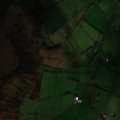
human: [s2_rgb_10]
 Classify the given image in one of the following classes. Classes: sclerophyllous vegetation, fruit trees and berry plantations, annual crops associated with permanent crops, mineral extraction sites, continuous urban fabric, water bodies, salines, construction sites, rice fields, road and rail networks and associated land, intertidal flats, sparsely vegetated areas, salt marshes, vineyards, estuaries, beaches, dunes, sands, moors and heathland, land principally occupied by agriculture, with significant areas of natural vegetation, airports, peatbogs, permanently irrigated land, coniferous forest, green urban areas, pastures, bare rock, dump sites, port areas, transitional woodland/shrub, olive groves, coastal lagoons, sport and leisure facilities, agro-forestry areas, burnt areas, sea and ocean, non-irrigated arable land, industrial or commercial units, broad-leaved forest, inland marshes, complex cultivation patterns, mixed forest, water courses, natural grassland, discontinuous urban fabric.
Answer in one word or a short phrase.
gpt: pastures, mixed forest, transitional woodland/shrub, peatbogs